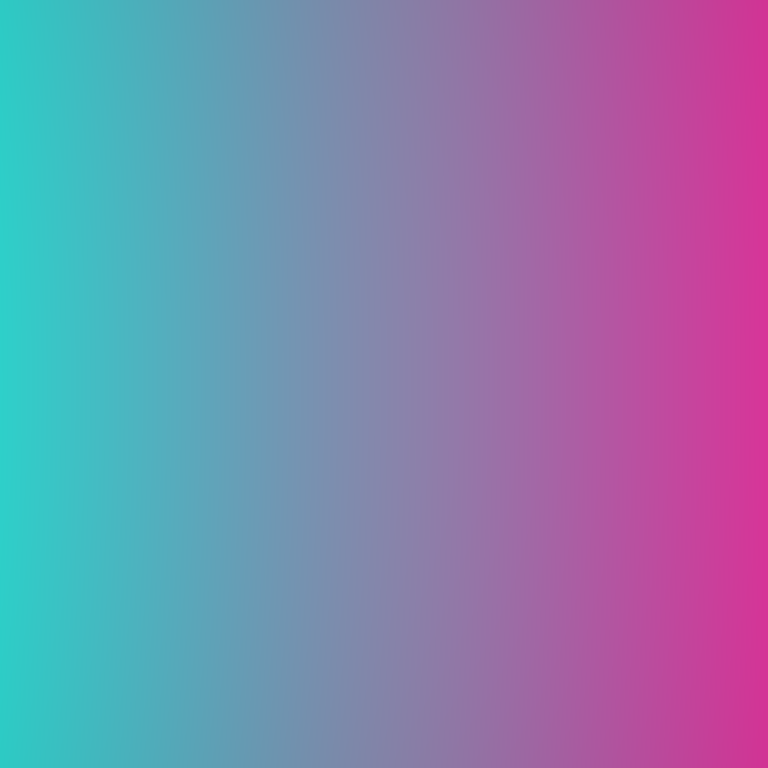
Abstract light effect, smooth gradient from teal to magenta, calm atmosphere, soft blend, no room, no furniture, no objects.